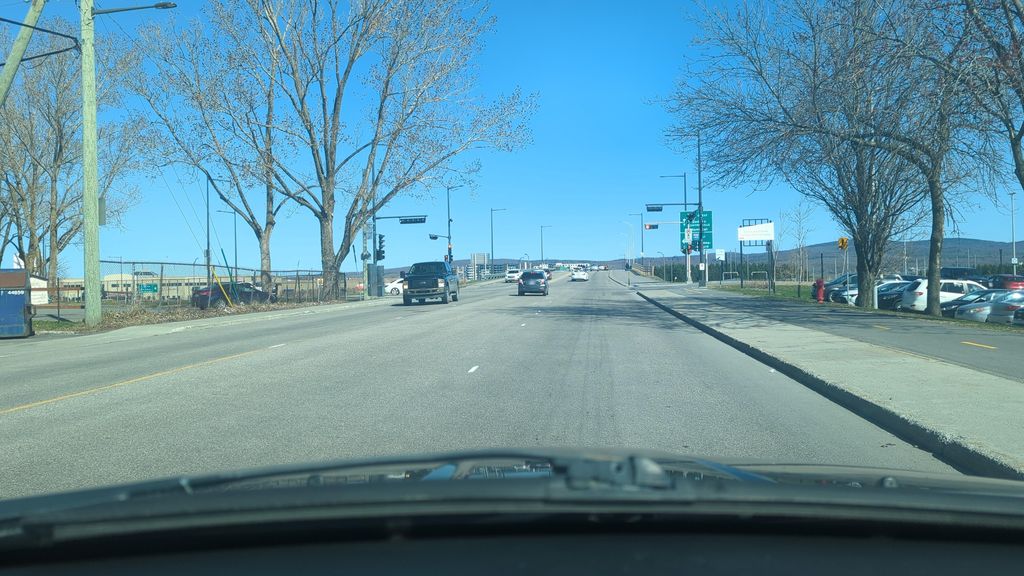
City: quebec_city